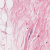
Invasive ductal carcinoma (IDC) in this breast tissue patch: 0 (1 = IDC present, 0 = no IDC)